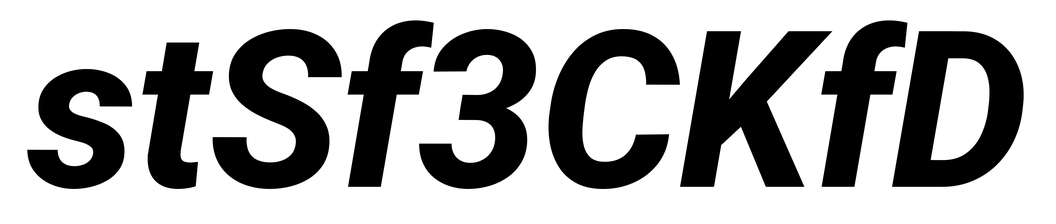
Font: Roboto-Italic_ExtraBold_Italic